Question: This is a snake game. How many steps do you need to take from the current state to eat the food?
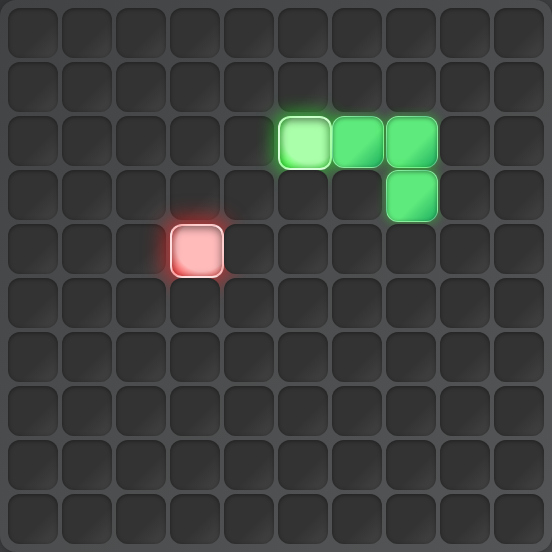
Answer: 4